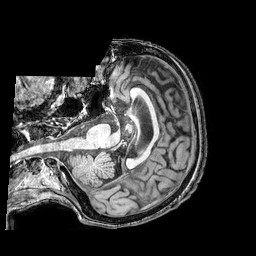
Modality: T1w
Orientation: axial
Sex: female
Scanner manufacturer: philips
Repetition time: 0.008358 s
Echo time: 0.00387 s